Question: I am working on an application generate buildup and a burndown chart in MySQL/PHP which I use to generate using NVD3.js
My code below loops for every day for the min to max date of my dataset which can be filtered.
So far, I run the query 1 time for every day, which I realize can add a tremendous amount of delay, about 10 seconds to wait to load.
'''
public function burnupAction()
{
$actionItemTable = $this->getActionItemTable();
$burnUp = array('TotalActionItems' => $actionItemTable->getBurnup('AssignedDate'),
'ECDItems' => $actionItemTable->getBurnup('ECD'),
'OriginalDueItems' => $actionItemTable->getBurnup('DueDate'),
'ActualOpenItems' => $actionItemTable->getBurnup('ClosedDate'));
$this->response->setContent(json_encode($burnUp));
return $this->response;
}
'''
'''
for ($y = $minYear; $y <= $maxYear; $y++)
{
if ($y == $minYear)
$startMonth = $minMonth;
else
$startMonth = 1;
if ($y == $maxYear)
$finishMonth = $maxMonth;
else
$finishMonth = 12;
for ($m = $startMonth; $m <= $finishMonth; $m++)
{
if ($m < 10)
{
$month = "0$m";
}
else
{
$month = "$m";
}
$monthStr = $this->getMonth($m);
for ($d = 1; $d <= 31; $d++)
{
if ($d< 10)
{
$day = "0$d";
}
else
{
$day = "$d";
}
$dt = "$monthStr $day $y";
$start = "$y-$month-$day";
$end = "$y-$month-$day";
$where = $this->filterString();
$filtered = "SELECT * FROM actionitems " . $where;
if ($field == 'AssignedDate')
{
array_push($subsel, "(select '$dt' as AssignedDate, sum(case when AssignedDate Between '$start' and '$end' then 1 else 0 end) as 'NumActionItems' from ($filtered) s)");
}
if ($field == 'ECD')
{
array_push($subsel, "(select '$dt' as ECD, sum(case when ECD Between '$start' and '$end' then 1 else 0 end) as 'NumActionItems' from ($filtered) s)");
}
if ($field == 'DueDate')
{
array_push($subsel, "(select '$dt' as DueDate, sum(case when DueDate Between '$start' and '$end' then 1 else 0 end) as 'NumActionItems' from ($filtered) s)");
}
if ($field == 'ClosedDate')
{
array_push($subsel, "(select '$dt' as ClosedDate, sum(case when ClosedDate Between '$start' and '$end' then 1 else 0 end) as 'NumActionItems' from ($filtered) s)");
}
}
}
}
if (count($subsel) == 0)
return array();
$sub = join(" union all ", $subsel);
if ($field == 'AssignedDate')
{
$sql = "select AssignedDate, (@csum:= @csum + NumActionItems) as TotalActionItems from ($sub) t";
}
if ($field == 'ECD')
{
$sql = "select ECD, NumActionItems as ECDItems, (@csum:= @csum + NumActionItems) as TotalActionItems from ($sub) t";
}
if ($field == 'DueDate')
{
$sql = "select DueDate, NumActionItems as OriginalDueItems, (@csum:= @csum + NumActionItems) as TotalActionItems from ($sub) t";
}
if ($field == 'ClosedDate')
{
$sql = "select ClosedDate, NumActionItems as AcutalClosedItems, (@csum:= @csum + NumActionItems) as TotalActionItems from ($sub) t";
}
'''

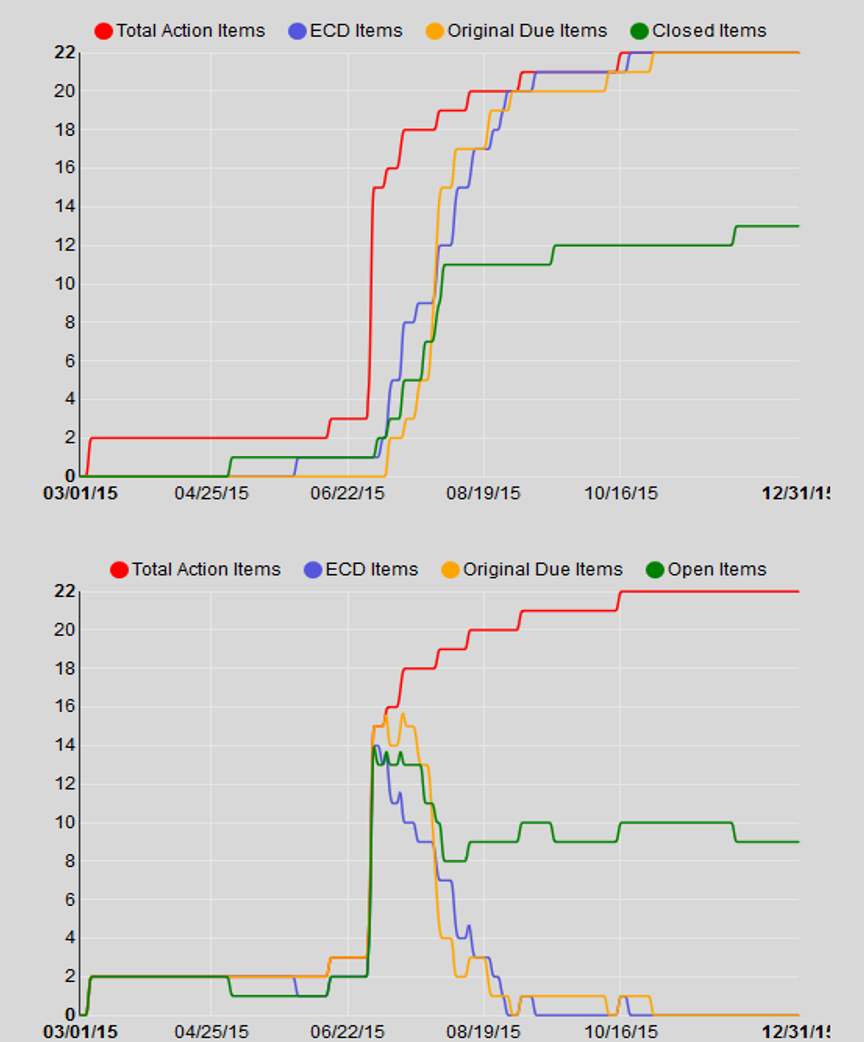
Answer: The main part of your query is this:
'''
SELECT 'Mar 01 2015' AS AssignedDate,
Sum(CASE
WHEN assigneddate BETWEEN '2015-03-01' AND '2015-03-01'
THEN 1
ELSE 0
end) AS 'NumActionItems'
FROM (SELECT *
FROM actionitems) s;
'''
This query has 1 drawback: Per date the table actionitems is scanned.
To improve this the query can be written as:
'''
SELECT 'Mar 01 2015' AS AssignedDate,
COUNT(*) AS 'NumActionItems'
FROM actionitems
WHERE assigneddate BETWEEN '2015-03-01' AND '2015-03-01';
'''
This is still not pretty, so a next step is required:
An alternative for all dates could be:
'''
SELECT assigneddate,
COUNT(*) AS 'NumActionItems'
FROM actionitems
WHERE assigneddate BETWEEN '2015-03-01' AND '2015-03-30'
GROUP BY assigndate;
'''
This would give you the 'NumActionItems' per date.
Adding your @csum as outer query:
'''
SELECT assigneddate,
( @csum := @csum + numactionitems ) AS TotalActionItems
FROM ( SELECT assigneddate,
COUNT(*) AS 'NumActionItems'
FROM actionitems
WHERE assigneddate BETWEEN '2015-03-01' AND '2015-03-30'
GROUP BY assigndate) a
'''
Should give the same result.
Also add the index:
'''
CREATE INDEX idx_ai_nn_1 ON actionitems(assigneddate);
'''
This index will work if your date range you are scanning the table for is << smaller then the number of rows you are selecting.